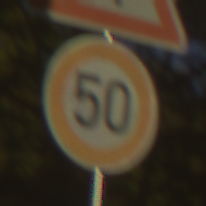
Verkehrszeichen: Geschwindigkeit50
Zusatzzeichen oben: EinseitigVerengteFahrbahnLinks
Umgebung: Outdoor, Nature
Tageszeit: SunriseSunset
Wetter: PartlyCloudy
Licht: Natural
Jahreszeit: NotSpecified
Kontrast: HighContrast